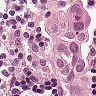
Metastatic tissue present: yes